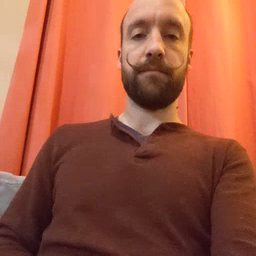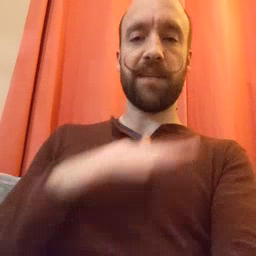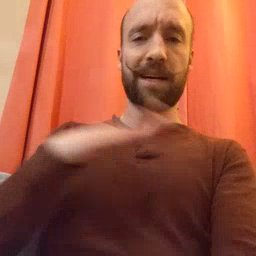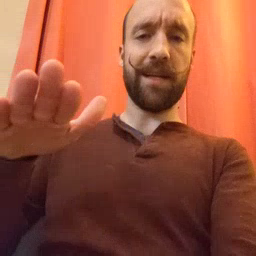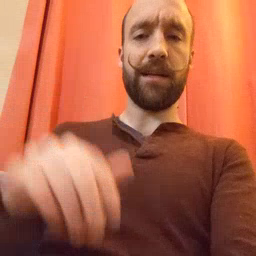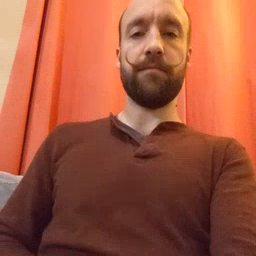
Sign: clean